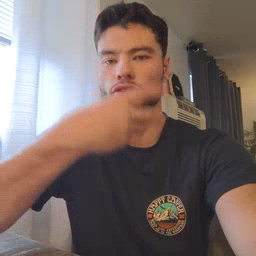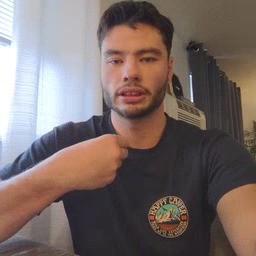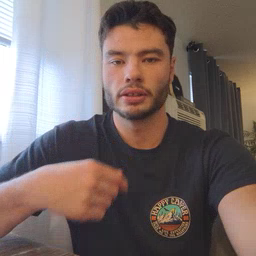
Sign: pretty